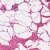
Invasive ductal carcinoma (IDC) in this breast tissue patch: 0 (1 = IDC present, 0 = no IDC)